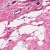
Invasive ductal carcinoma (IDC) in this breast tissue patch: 0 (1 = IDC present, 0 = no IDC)